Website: bh-photo
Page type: cart
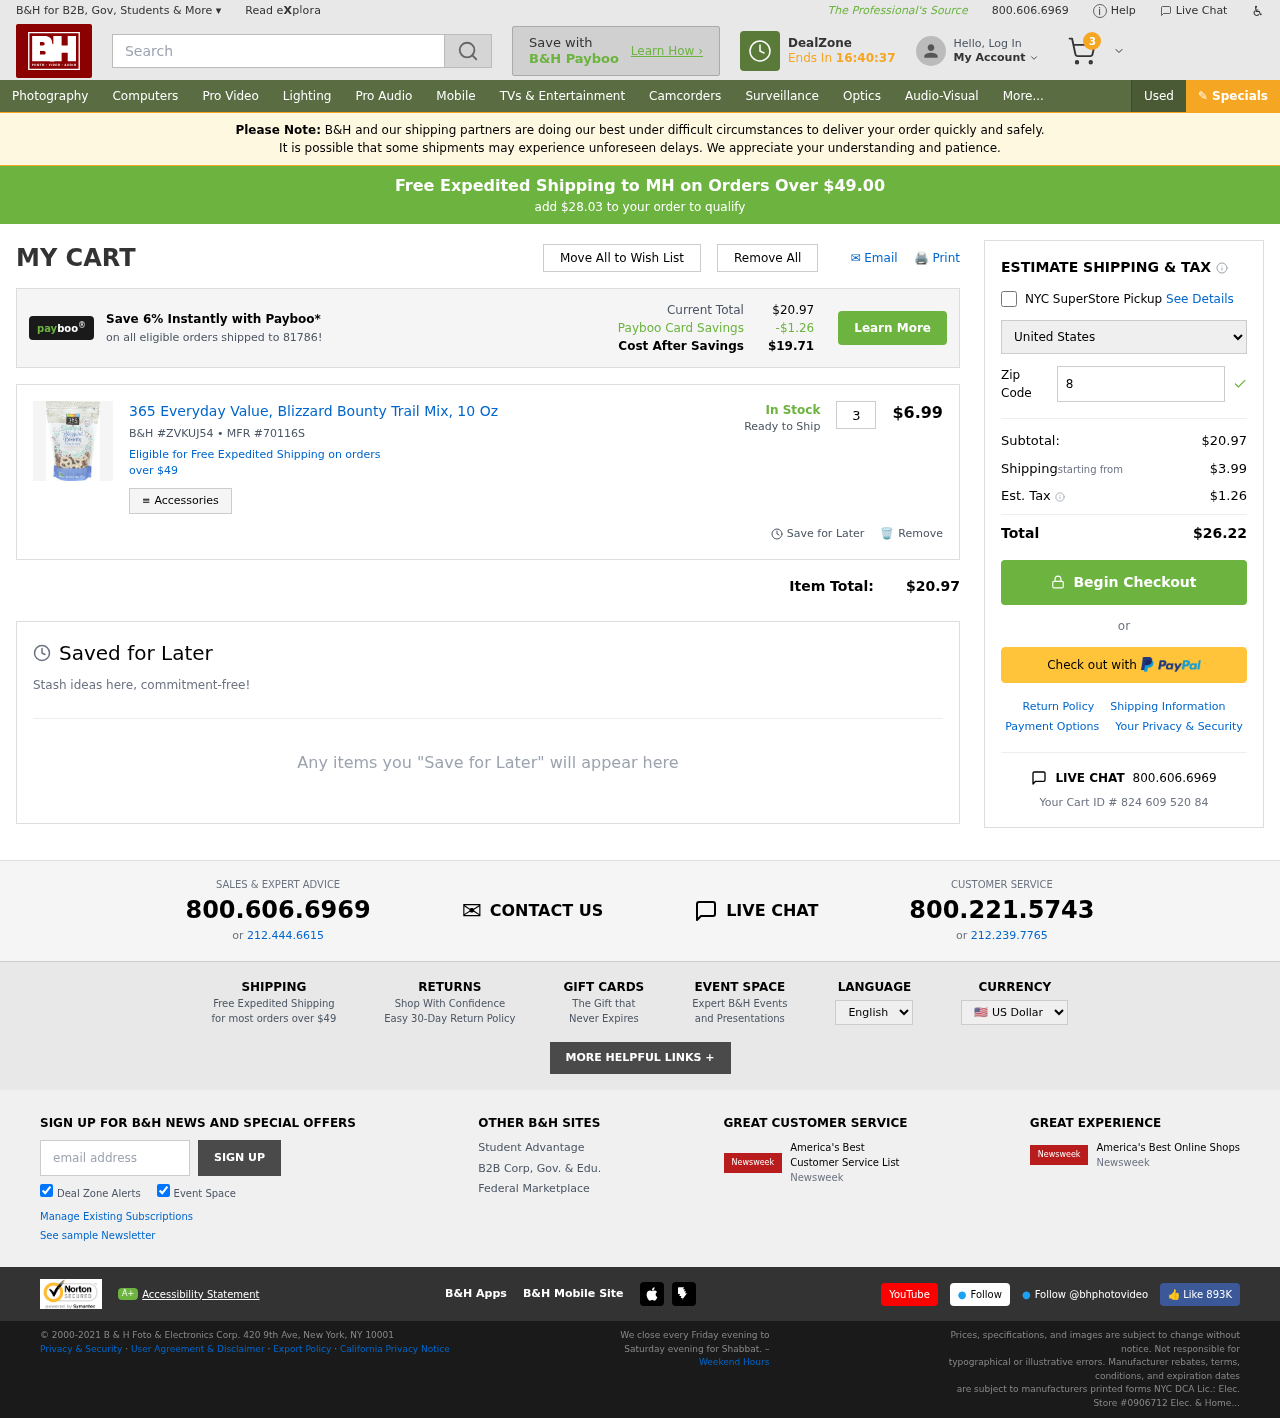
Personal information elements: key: PII_COUNTRY
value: United States
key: PII_POSTCODE
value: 81786
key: PII_STATE
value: MH
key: PII_POSTCODE_FULL
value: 81786
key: PII_POSTCODE_NUMERIC
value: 81786
Product elements: key: PRODUCT1_NAME
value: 365 Everyday Value, Blizzard Bounty Trail Mix, 10 Oz
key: PRODUCT1_PRICE
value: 6.99
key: PRODUCT1_QUANTITY
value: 3
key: PRODUCT1_SKU
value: ZVKUJ54
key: PRODUCT1_MFR
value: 70116S
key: PRODUCT1_AVAILABILITY
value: In Stock
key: PRODUCT1_SHIP_STATUS
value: Ready to Ship
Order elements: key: ORDER_NUM_ITEMS
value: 3
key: FREE_SHIPPING_THRESHOLD
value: $28.03
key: ORDER_SUBTOTAL
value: $20.97
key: ORDER_SHIPPING_COST
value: $3.99
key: ORDER_TAX
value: $1.26
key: ORDER_TOTAL
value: $26.22
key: ORDER_ID
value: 824 609 520 84
Search elements: key: HEADER_SEARCH
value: Search
Other elements: key: PAYBOO_SAVINGS
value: -$1.26
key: COST_AFTER_SAVINGS
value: $19.71